Question: What is the origin city in the search bar?
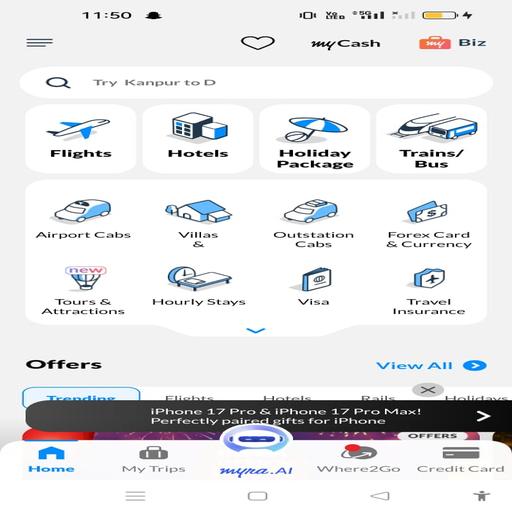
Answer:  Kanpur